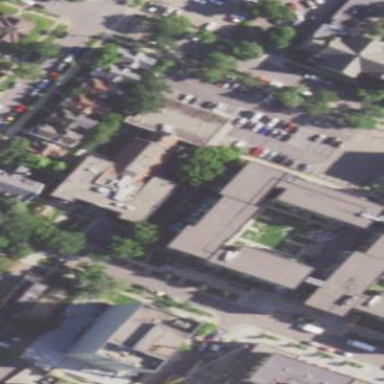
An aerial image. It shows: Apartment building with parking garage.